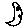
Label: moon